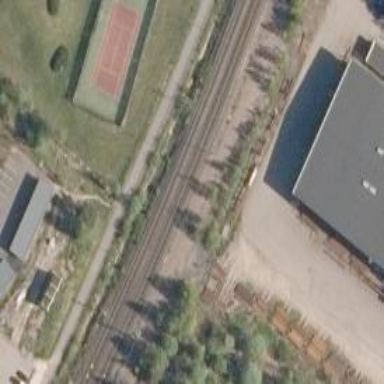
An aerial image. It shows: Railway with continuous electrified contact lines.